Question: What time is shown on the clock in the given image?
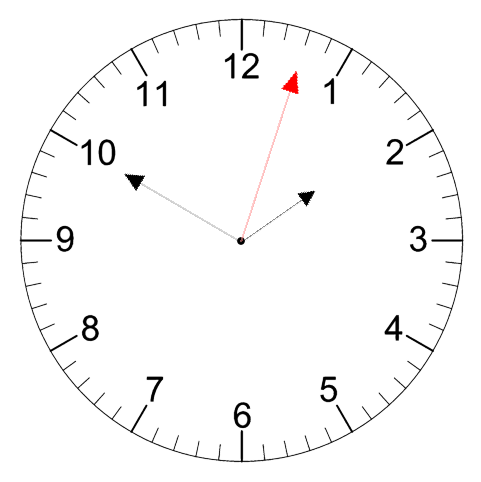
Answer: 01:50:03